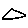
Label: triangle